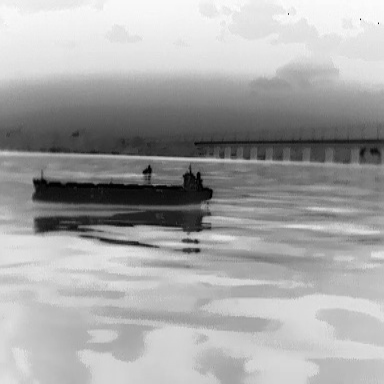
There is a liner in the infrared image.